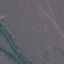
Land use / land cover: HerbaceousVegetation